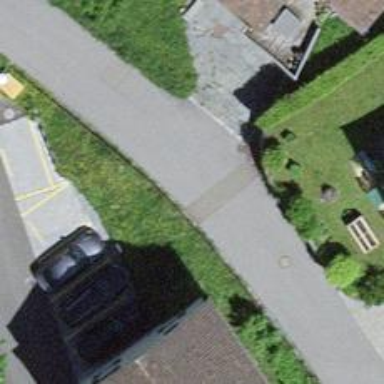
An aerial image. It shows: Paved residential road.